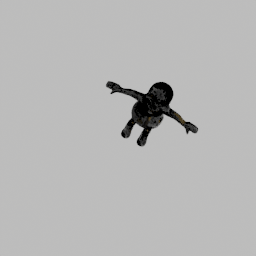
Label: animals